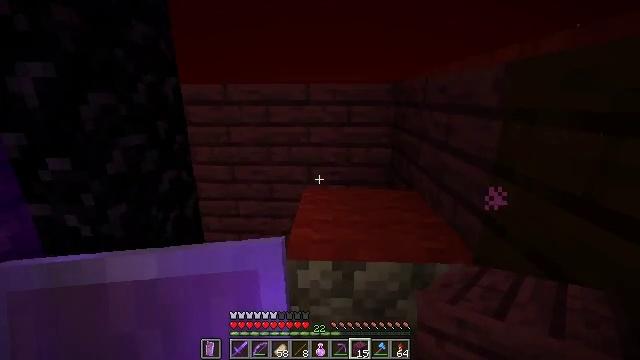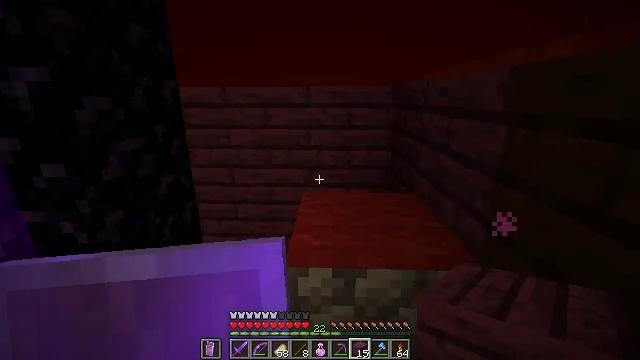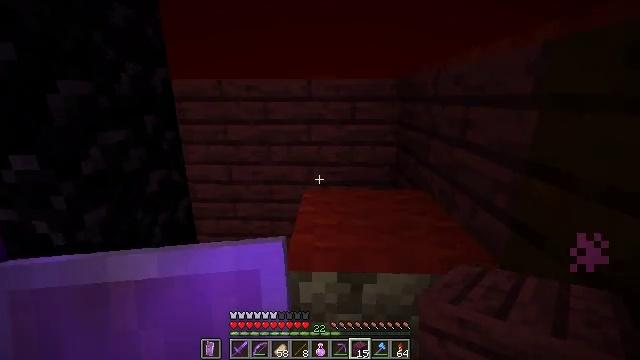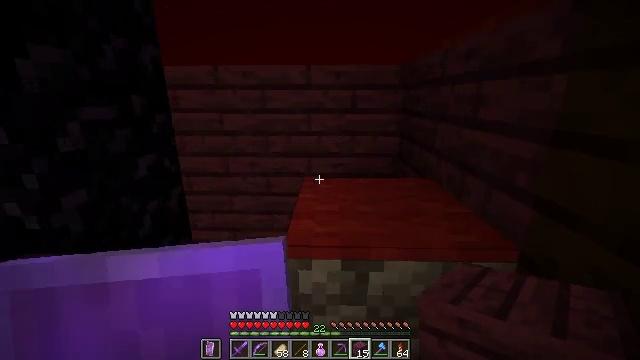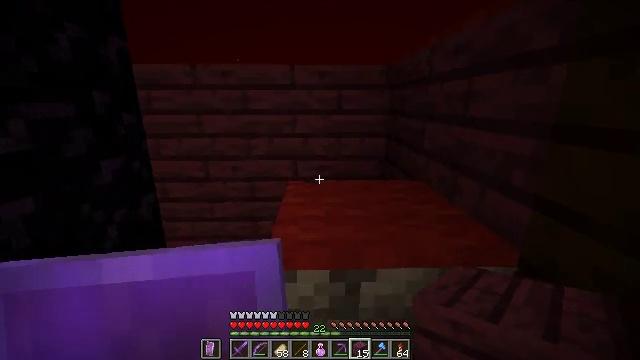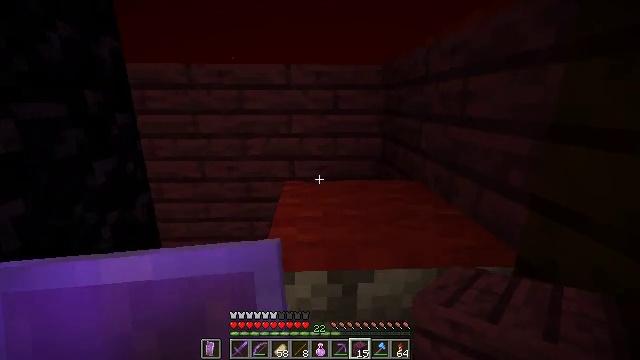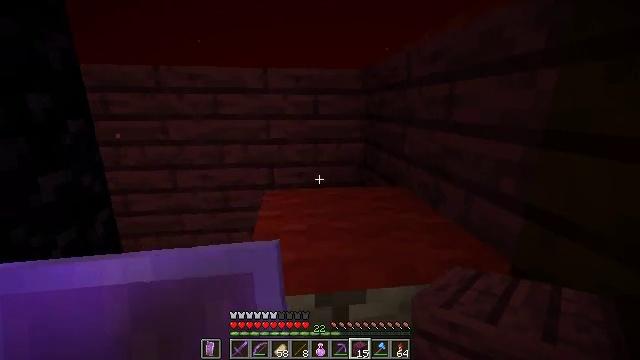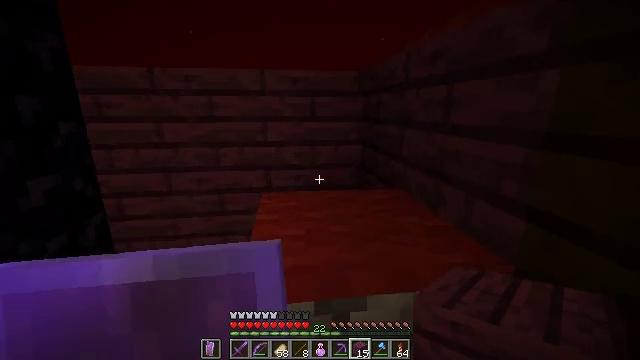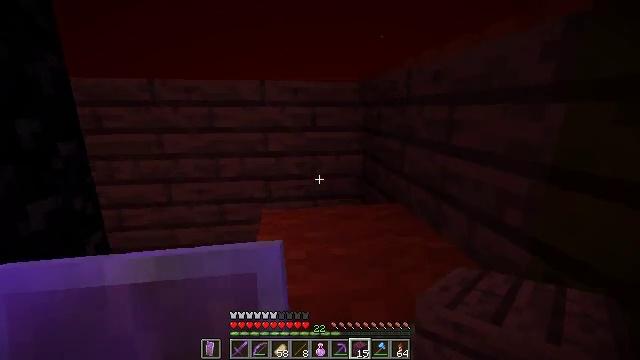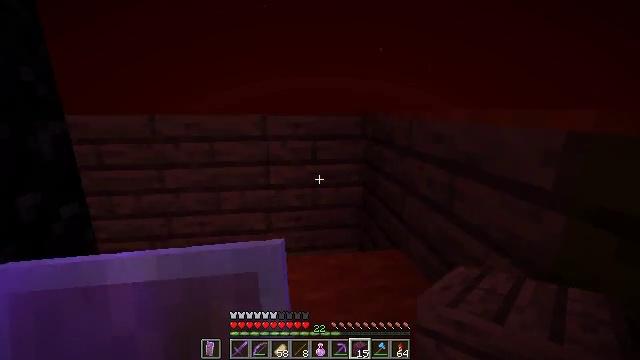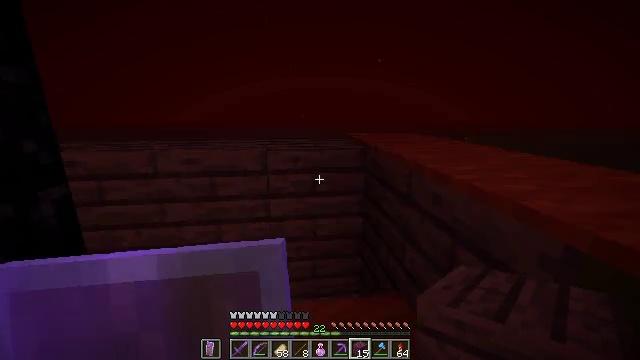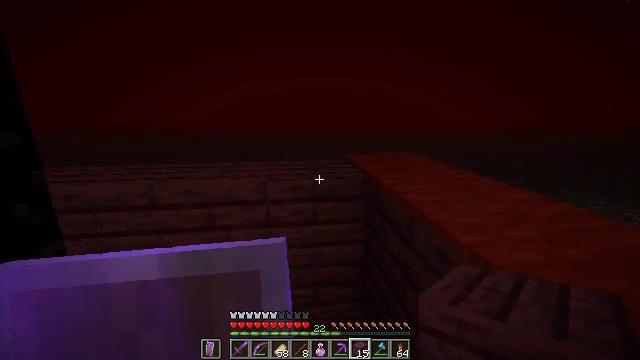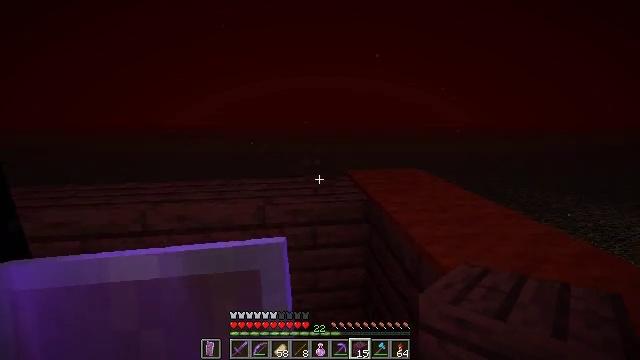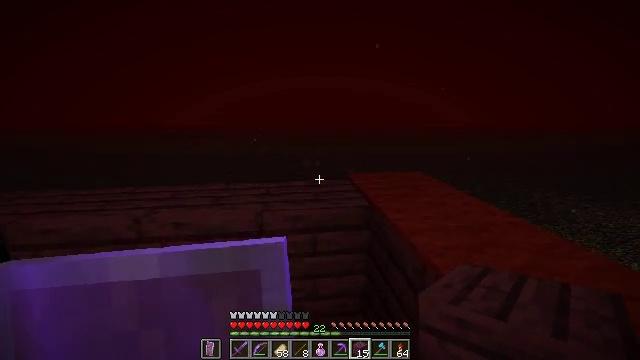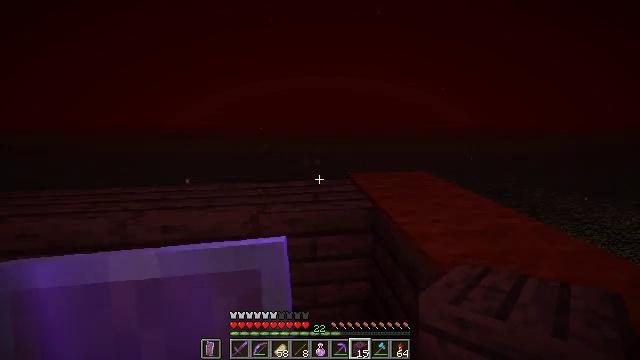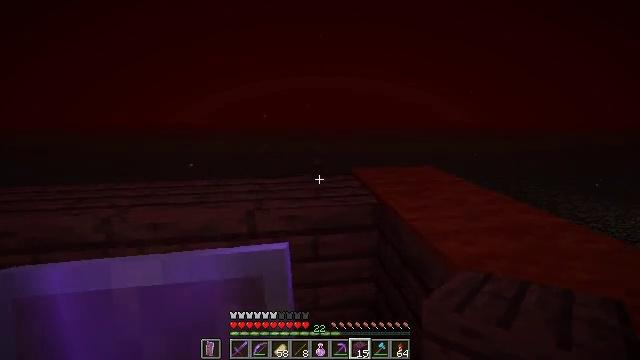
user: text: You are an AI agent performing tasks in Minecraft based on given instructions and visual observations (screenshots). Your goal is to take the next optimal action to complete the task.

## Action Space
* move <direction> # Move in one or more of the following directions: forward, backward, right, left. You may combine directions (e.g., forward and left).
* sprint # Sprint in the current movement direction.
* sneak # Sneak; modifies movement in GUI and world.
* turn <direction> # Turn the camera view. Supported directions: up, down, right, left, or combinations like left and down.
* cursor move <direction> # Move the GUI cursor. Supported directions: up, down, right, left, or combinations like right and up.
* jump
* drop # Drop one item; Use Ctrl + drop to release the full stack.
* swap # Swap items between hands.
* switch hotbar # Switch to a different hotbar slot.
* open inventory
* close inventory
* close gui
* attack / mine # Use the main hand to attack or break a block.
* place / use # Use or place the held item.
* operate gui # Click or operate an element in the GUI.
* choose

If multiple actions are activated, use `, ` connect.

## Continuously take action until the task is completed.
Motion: motion action
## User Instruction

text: Attack the red carpet to pick it up.
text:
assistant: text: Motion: move forward
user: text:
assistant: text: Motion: move forward
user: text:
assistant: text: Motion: move forward
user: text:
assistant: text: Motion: turn right and up
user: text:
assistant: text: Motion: no_op
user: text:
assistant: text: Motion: turn right
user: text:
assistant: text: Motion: no_op
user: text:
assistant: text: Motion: move forward, jump
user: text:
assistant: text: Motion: move forward, jump
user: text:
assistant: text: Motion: move forward, jump
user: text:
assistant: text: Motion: move forward, jump
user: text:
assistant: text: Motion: move forward, jump
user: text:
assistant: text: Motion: move forward
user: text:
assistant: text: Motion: move forward
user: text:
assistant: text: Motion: no_op
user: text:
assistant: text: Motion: no_op
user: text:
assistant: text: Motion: no_op
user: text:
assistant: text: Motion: turn right
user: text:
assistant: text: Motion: turn right and down
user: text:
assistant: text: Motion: turn right and down
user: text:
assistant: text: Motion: turn right and down
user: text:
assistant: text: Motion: no_op
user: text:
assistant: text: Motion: no_op
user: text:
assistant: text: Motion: no_op
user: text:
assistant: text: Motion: no_op
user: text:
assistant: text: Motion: no_op
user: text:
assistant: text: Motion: no_op
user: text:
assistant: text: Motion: no_op
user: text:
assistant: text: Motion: no_op
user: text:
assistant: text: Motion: no_op